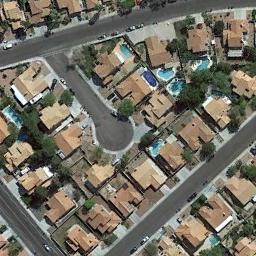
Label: dense_residential